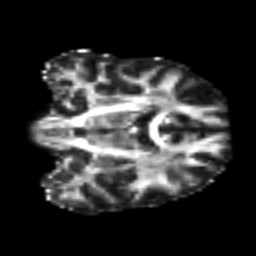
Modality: FA
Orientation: coronal
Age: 29
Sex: female
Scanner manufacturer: siemens
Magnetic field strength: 3 T
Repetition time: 4.987 s
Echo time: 0.0792 s